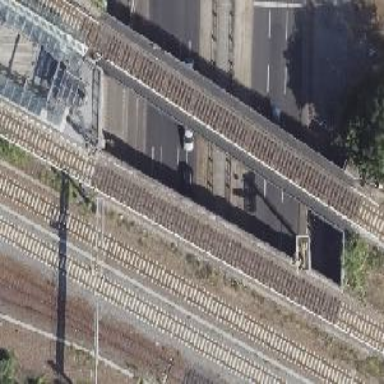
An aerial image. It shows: Tunnel with electrified rails at the bottom.